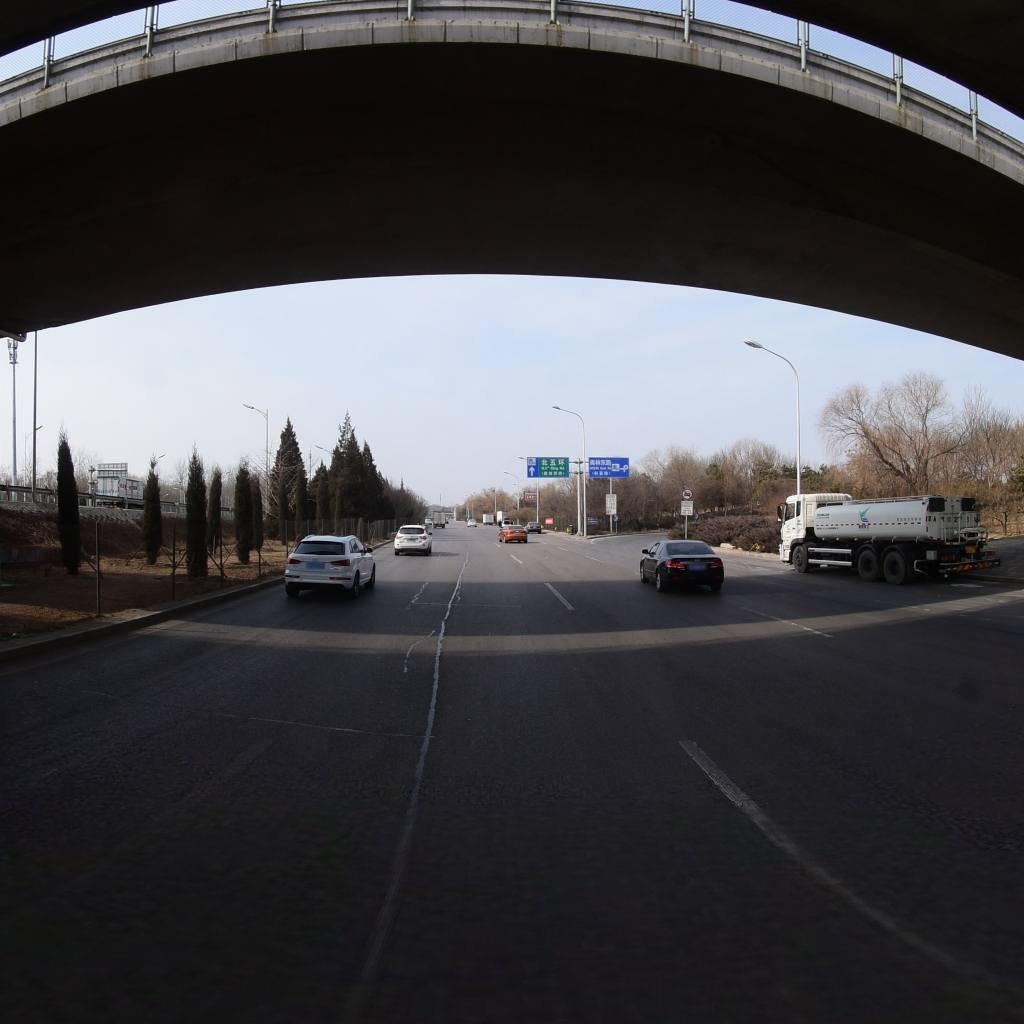
Region: Chaoyang
Road damage annotations: longitudinal patch, longitudinal patch, transverse patch, longitudinal patch, transverse patch